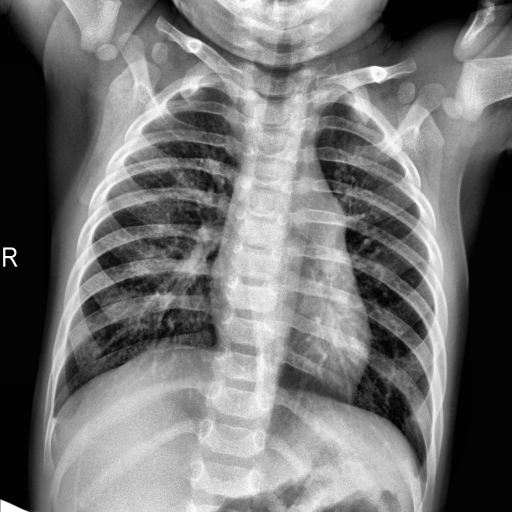
Finding: NORMAL